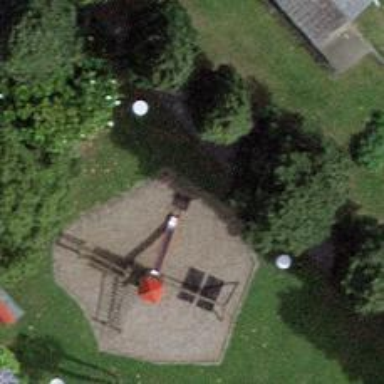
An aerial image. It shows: Playground area for leisure activities on the land.